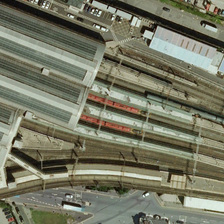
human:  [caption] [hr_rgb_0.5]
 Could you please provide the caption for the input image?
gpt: many cars are near a railway station .

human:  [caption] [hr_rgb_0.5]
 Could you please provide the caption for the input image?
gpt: many cars are near a railway station .

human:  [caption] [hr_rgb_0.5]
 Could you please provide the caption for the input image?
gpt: many cars are near a railway station .

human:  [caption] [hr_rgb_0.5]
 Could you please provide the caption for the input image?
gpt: many cars are near a railway station .

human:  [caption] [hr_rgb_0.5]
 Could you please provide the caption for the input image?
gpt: many cars are near a railway station .